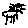
Label: cat